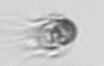
Label: Mesodinium